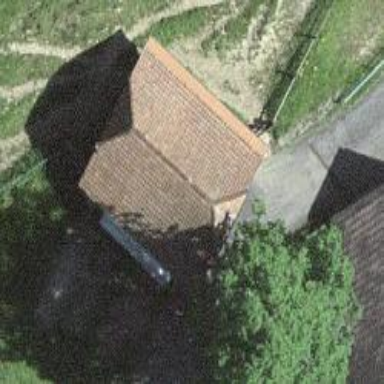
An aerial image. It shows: Barn.